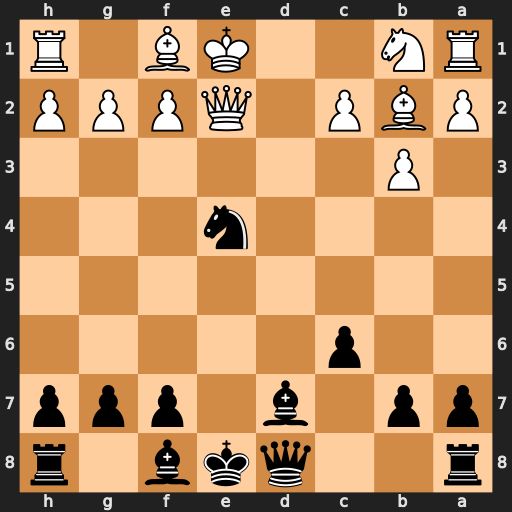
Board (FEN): r2qkb1r/pp1b1ppp/2p5/8/4n3/1P6/PBP1QPPP/RN2KB1R
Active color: b
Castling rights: KQkq
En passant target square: -
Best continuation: Bb4+ c3 O-O cxb4 Re8